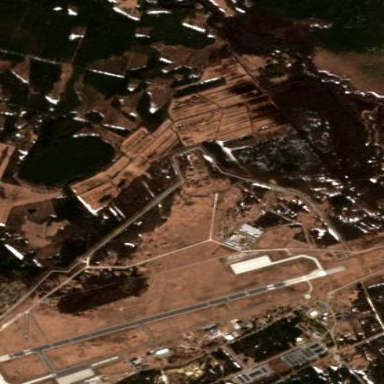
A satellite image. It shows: Military airfield located within aerodrome.